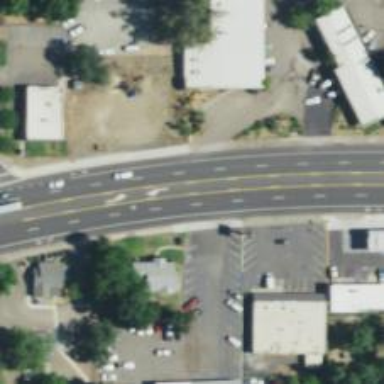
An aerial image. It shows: Asphalt road classified as trunk highway.